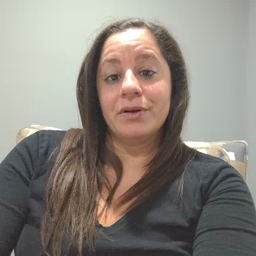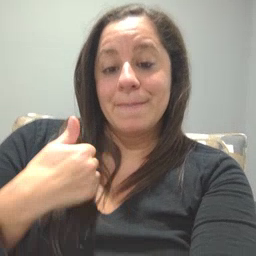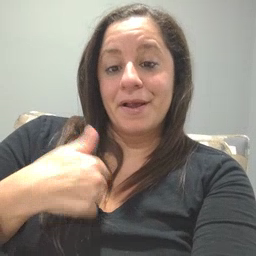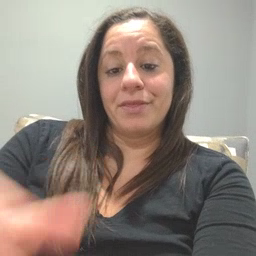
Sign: bath